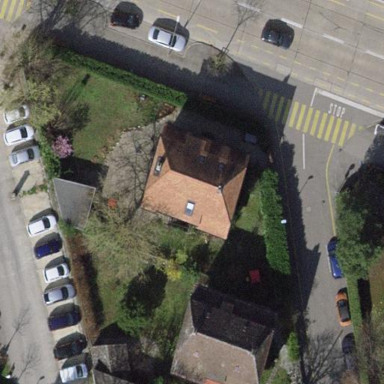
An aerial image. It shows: Detached building with half-hipped roof.